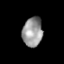
Tissue: lung
Cell type: T cells
Senescence score: 0.2175
Nuclear area (px): 575
Mean DAPI intensity: 152.388